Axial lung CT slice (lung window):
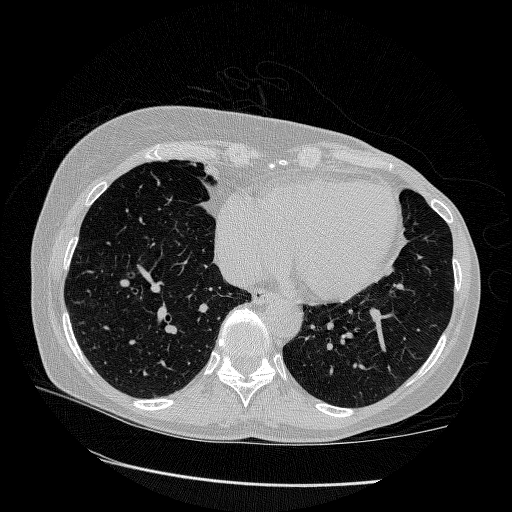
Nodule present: no